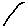
Label: line